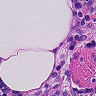
Metastatic tissue present: no